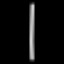
Label: line